Field crop: maize
Growth stage: 2
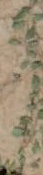
Species: convolvulus